Interaction volume radius: 10 \u00c5
Interaction volume height: 25 \u00c5
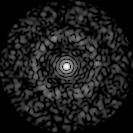
Disorder parameter: 0.8121